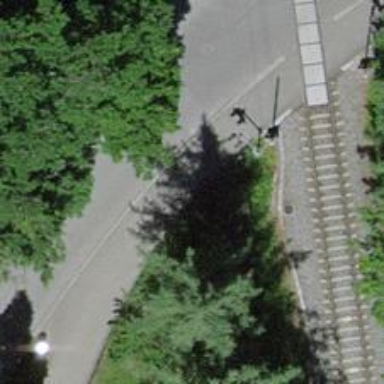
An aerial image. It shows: Street lamp serving as guidepost.